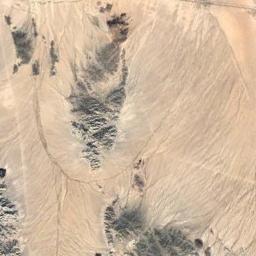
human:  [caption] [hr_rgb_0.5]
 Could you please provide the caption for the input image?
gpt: There are white desert with lines of green plants .

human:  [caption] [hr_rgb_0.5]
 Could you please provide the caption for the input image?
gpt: There is a small jungle in this desert .

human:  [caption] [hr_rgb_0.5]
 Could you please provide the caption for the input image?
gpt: It is a large piece of yellow desert with many sand dunes .

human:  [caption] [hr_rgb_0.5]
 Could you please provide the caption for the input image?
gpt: The desert has yellow sand, Some sand ripples and mountains .

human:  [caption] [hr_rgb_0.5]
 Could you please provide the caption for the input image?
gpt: A desert covered with sand and some black tortuous rocks .